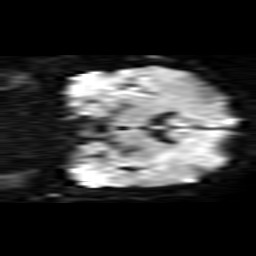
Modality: TRACE
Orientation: coronal
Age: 60
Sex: male
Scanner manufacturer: philips
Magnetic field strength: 1.5 T
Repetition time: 4.764 s
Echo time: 0.07794 s